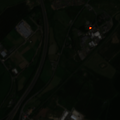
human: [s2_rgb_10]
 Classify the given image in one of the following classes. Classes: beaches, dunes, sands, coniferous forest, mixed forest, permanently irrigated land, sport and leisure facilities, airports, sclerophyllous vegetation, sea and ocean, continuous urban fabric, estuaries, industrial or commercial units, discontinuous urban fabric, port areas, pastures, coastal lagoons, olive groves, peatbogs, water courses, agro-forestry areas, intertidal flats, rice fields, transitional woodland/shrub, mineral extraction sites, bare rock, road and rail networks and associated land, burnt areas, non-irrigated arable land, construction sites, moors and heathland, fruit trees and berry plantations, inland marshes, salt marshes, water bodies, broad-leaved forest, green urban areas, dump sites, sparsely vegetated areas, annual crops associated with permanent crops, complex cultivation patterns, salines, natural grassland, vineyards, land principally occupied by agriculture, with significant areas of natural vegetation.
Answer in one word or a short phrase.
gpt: discontinuous urban fabric, industrial or commercial units, non-irrigated arable land, pastures